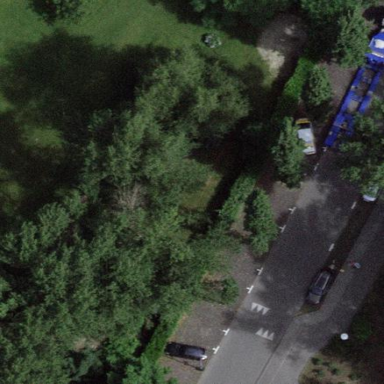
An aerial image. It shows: Street side parking area.